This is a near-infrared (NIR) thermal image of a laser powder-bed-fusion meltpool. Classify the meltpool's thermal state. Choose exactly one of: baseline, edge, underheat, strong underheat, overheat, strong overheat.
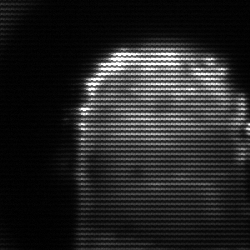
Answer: baseline